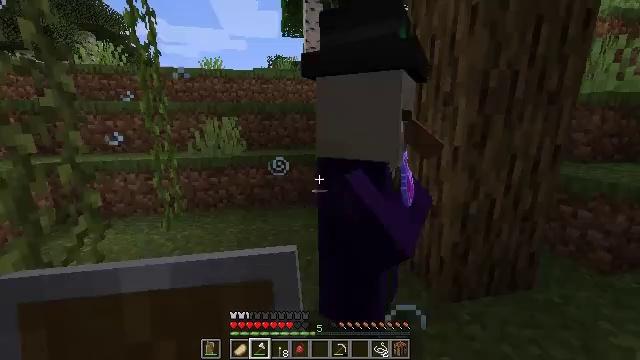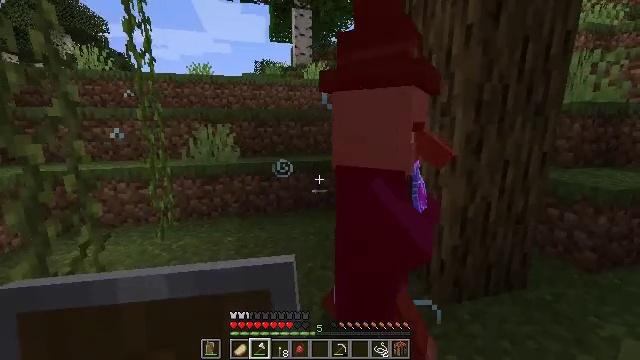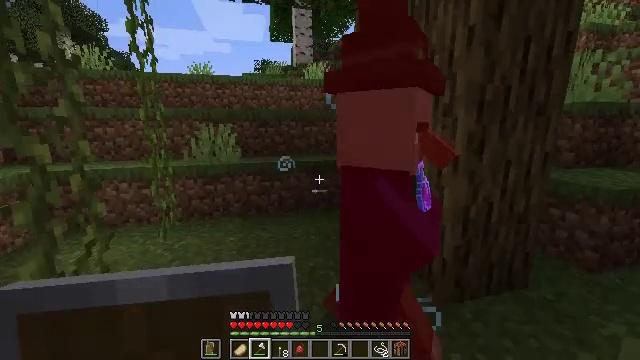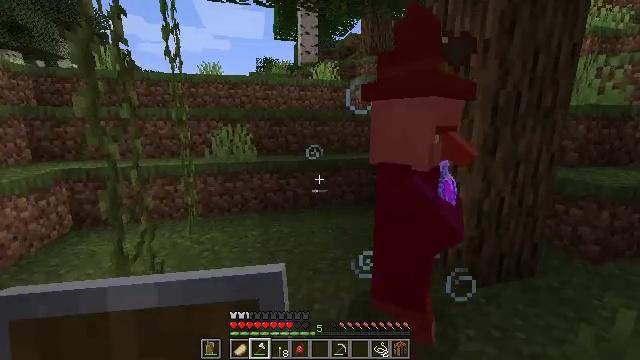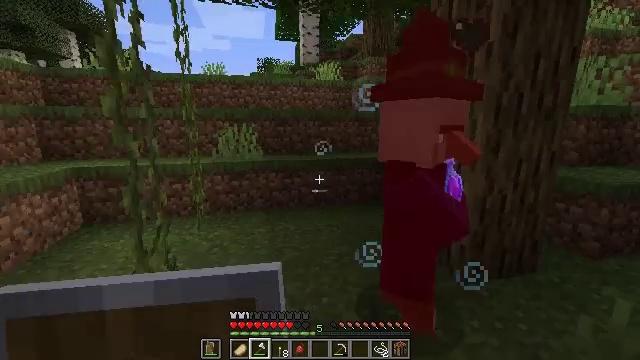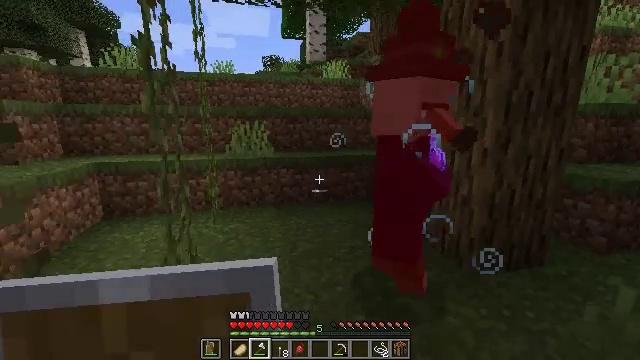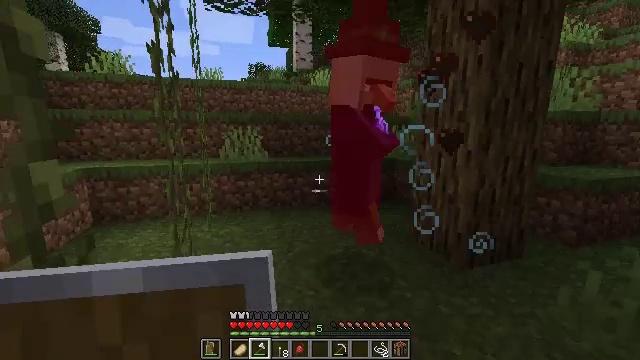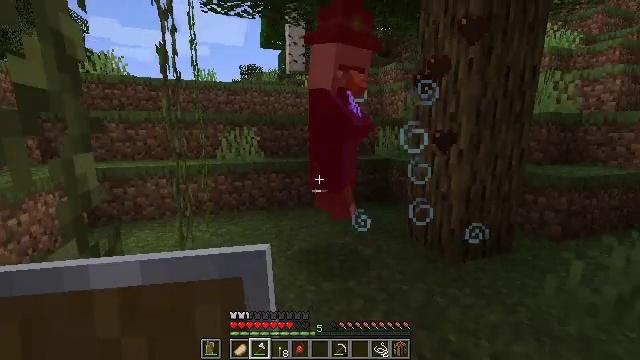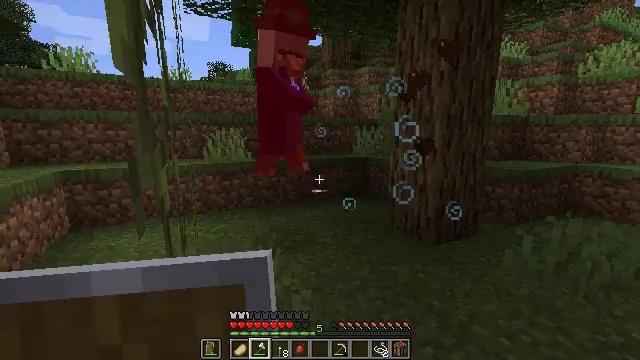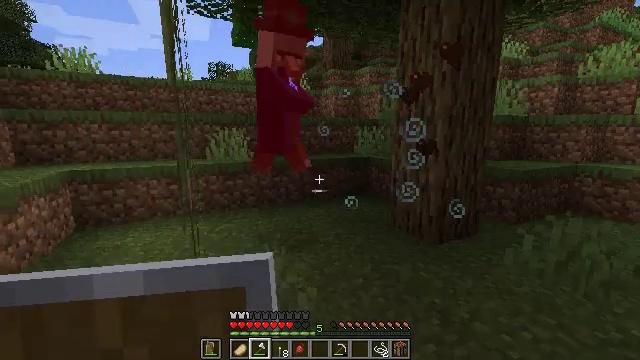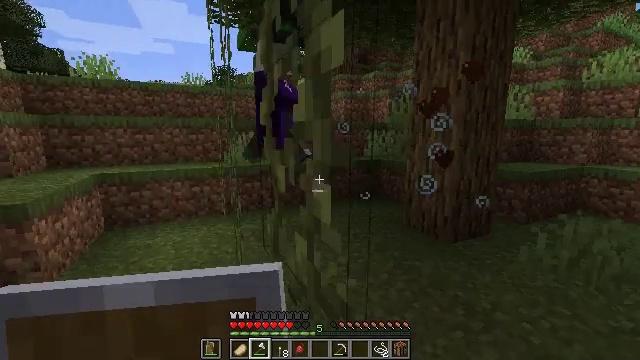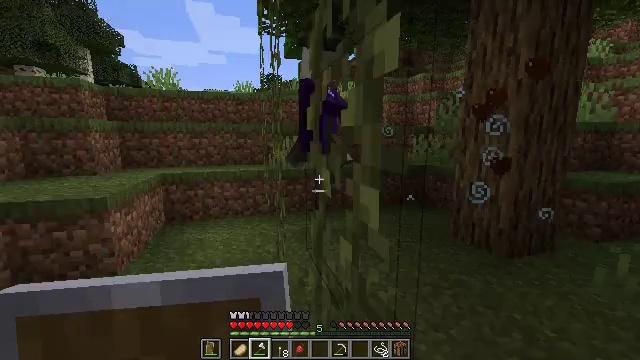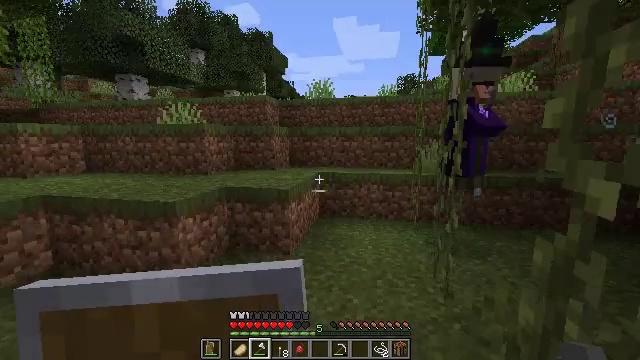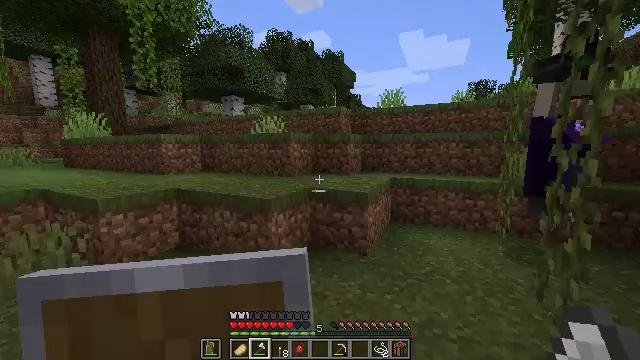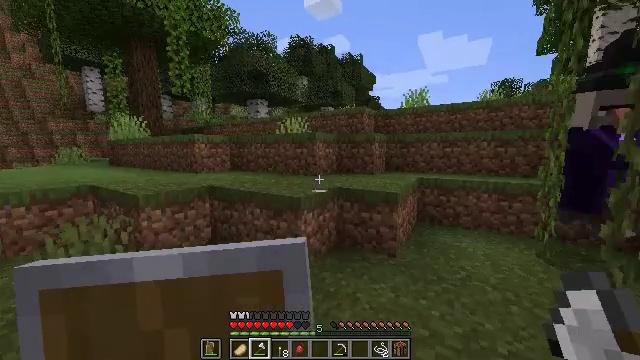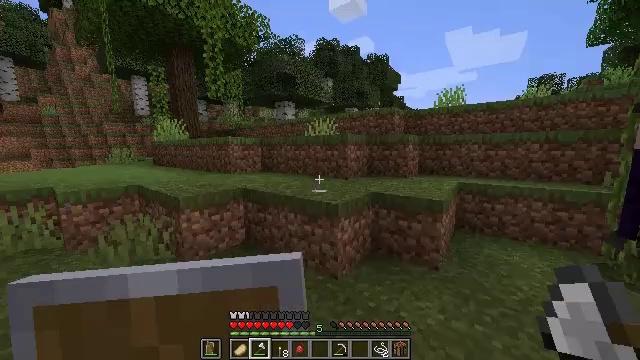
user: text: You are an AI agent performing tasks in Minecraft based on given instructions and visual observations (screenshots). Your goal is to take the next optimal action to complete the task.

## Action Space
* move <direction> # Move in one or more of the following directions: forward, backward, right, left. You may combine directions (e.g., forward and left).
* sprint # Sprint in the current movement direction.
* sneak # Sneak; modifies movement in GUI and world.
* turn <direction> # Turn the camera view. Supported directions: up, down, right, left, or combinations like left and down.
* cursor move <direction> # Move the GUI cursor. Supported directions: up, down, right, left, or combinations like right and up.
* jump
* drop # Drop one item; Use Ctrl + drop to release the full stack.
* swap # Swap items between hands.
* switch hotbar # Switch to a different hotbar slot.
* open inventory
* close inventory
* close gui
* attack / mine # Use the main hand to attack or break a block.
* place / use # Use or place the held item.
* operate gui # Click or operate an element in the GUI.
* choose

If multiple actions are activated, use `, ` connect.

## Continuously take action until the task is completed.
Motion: motion action
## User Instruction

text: Combat the witch.
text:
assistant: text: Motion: move back and move left, sprint, turn right and up
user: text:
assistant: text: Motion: move back and move left, sprint
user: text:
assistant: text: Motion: move back and move left, sprint
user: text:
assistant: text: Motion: move back and move left, sprint
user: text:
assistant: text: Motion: move back and move left, sprint
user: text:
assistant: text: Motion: move back and move left, sprint, turn right and up
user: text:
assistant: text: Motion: move back and move left, sprint, turn right
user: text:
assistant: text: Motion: move back and move left, sprint, turn right
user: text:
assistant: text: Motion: move back and move left, sprint
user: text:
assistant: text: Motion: move left, sprint
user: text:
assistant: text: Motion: move left, sprint, turn left
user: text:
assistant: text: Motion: move forward and move left, sprint, turn left
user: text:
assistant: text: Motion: move forward and move left, sprint, turn left
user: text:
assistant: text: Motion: move forward and move left, sprint, turn left
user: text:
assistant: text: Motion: move forward and move left, sprint, turn left
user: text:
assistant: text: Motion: move forward and move left, sprint
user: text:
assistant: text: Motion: move forward, sprint
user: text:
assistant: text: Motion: move forward, sprint
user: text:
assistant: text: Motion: move forward, sprint, turn left
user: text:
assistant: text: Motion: move forward, sprint, turn left
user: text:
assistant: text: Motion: move forward, sprint, turn left and down, jump
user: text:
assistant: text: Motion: move forward, sprint, jump
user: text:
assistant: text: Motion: move forward, sprint, jump
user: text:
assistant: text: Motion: move forward, sprint, jump
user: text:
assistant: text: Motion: move forward, sprint, turn right, jump
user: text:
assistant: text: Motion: move forward, sprint, turn right, jump
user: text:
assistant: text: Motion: move forward, sprint, turn right, jump
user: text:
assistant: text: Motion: move forward, sprint, turn right, jump
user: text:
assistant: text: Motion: move forward, sprint, turn right, jump
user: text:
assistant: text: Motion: move forward, sprint, turn right, jump